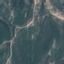
Land use / land cover: HerbaceousVegetation